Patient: sex F, age 68
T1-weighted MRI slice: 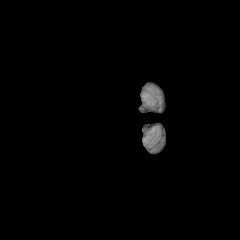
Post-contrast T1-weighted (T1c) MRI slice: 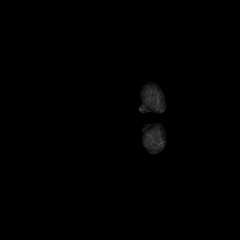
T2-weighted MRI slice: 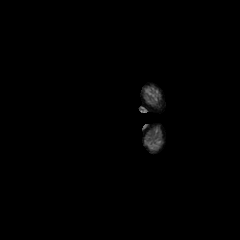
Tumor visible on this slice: no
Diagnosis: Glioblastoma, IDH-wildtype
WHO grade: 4